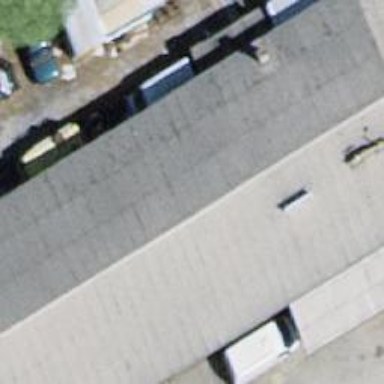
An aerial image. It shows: Car repair shop.